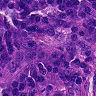
Metastatic tissue present: yes